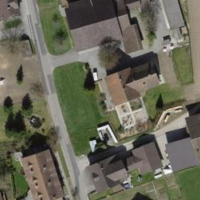
EUNIS habitat code: 55
Species observed at this site:
Campanula trachelium